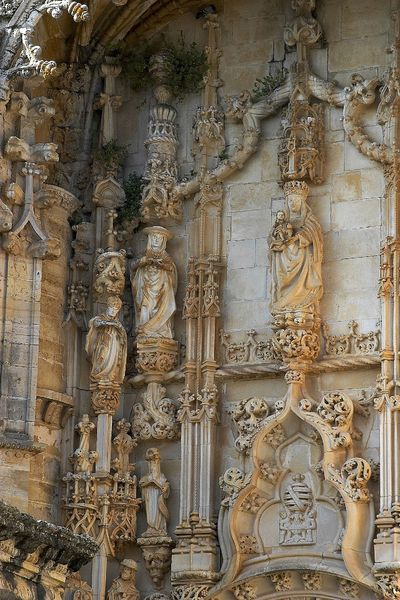
Titel: Templerkirche Santa Maria do Olival in der Burg der Tempelritter Convento da Ordem de Cristo in Tomar
Standort: Tomar, S. Maria do Olival (EU - P - Ribatejo)
Schlagwörter: blätter, frau, säulen, rosen, wand, sockel, stein, kirche, gold, kind, mutter, girlande, gotik, krone, ranken, skulptur, relief, spanien, fassade, mauer, pilaster, figuren, ornamente, stuck, foto, nische, jungfrau, kathedrale, portal, wappen, skulpturen, gotisch, jesus, heiliger, königin, heilige, maria, madonna, maßwerk, fialen, jesuskind, krabben, kriechblumen, wandfiguren, marienfigur, madonnna mit kind, kreuzrose